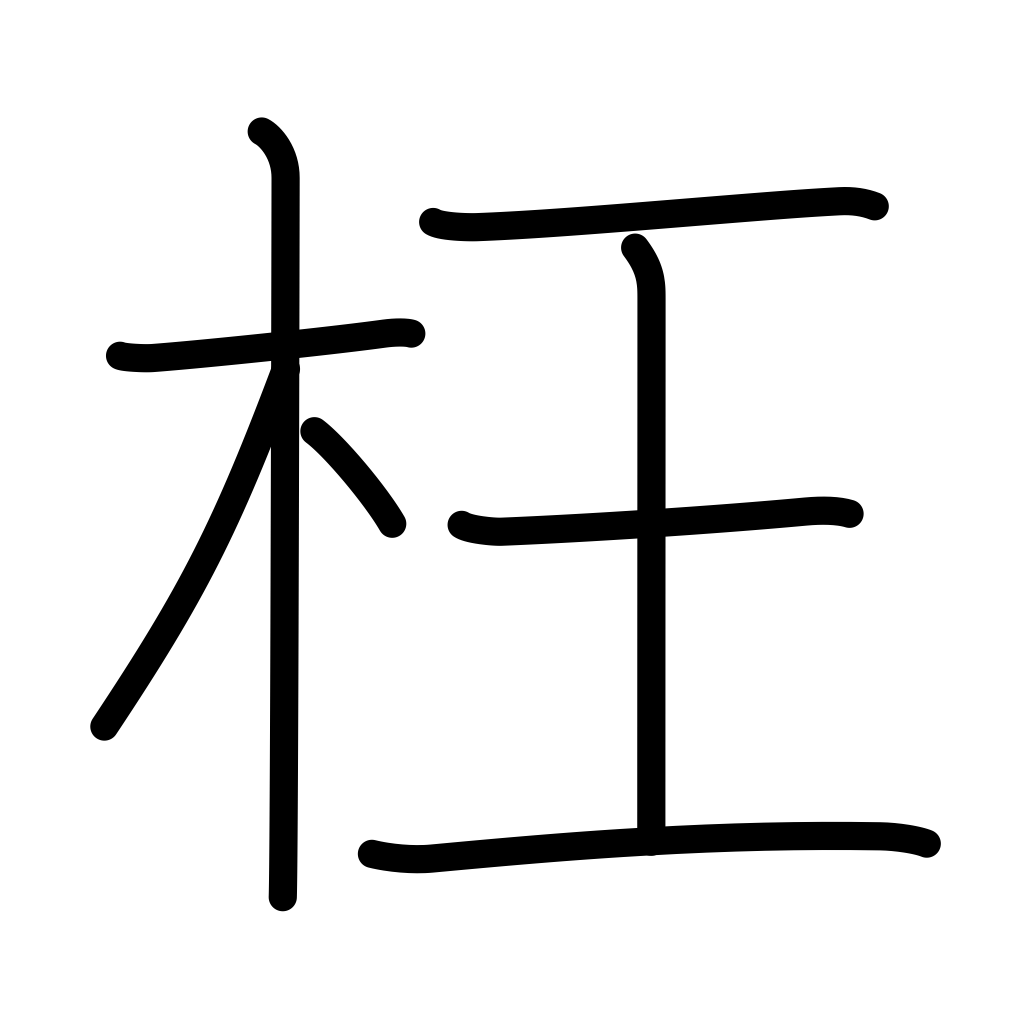
Meaning: bend, curve, crooked, perverse, lean, forcibly, against one's will